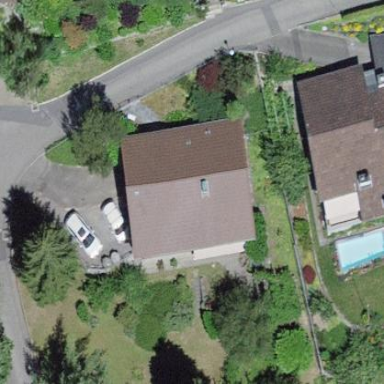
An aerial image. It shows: Residential building.